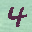
Label: 4